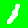
Digit: 1